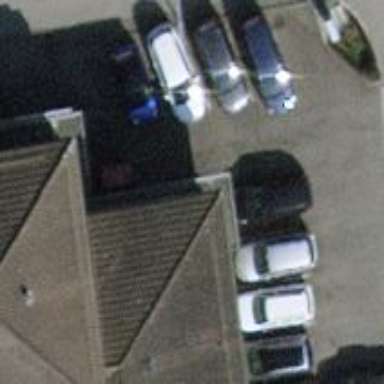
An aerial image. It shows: Car shop.